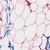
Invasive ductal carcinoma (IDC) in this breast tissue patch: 0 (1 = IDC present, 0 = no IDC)